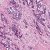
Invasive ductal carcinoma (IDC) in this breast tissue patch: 1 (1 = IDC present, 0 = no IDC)